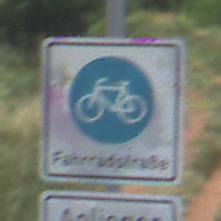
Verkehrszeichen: BeginnFahrradstrasse
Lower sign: PersonengruppenFrei1
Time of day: Midday
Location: Outdoor (Nature)
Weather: PartlyCloudy
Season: NotSpecified
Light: Natural